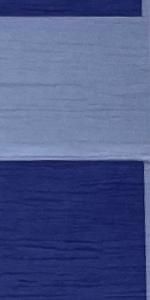
Label: Empty